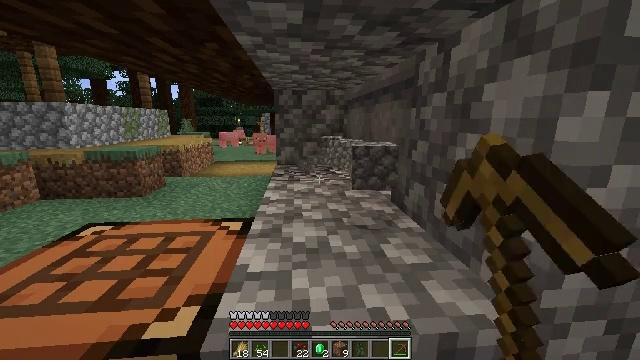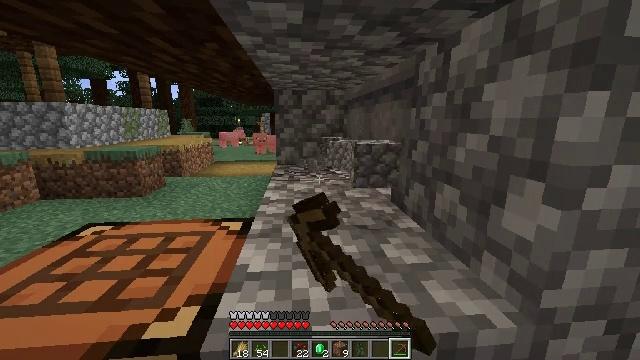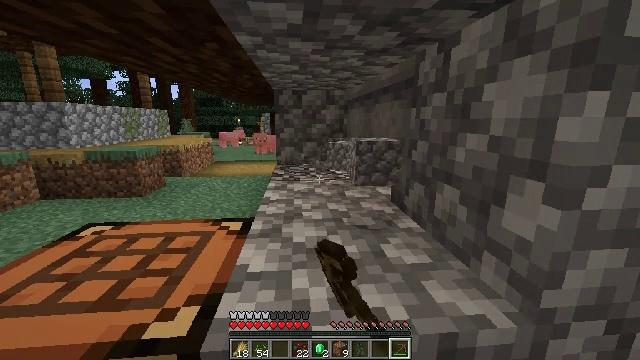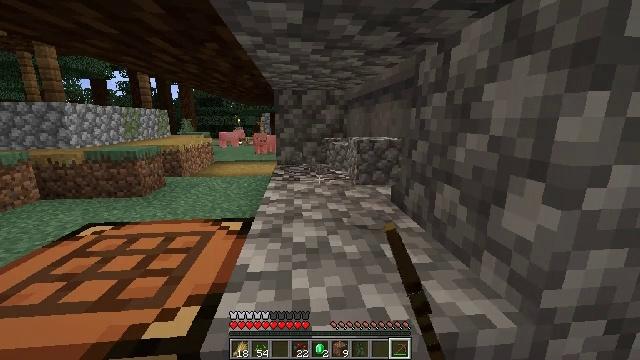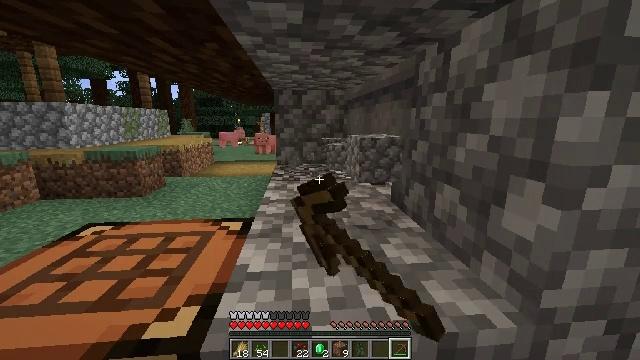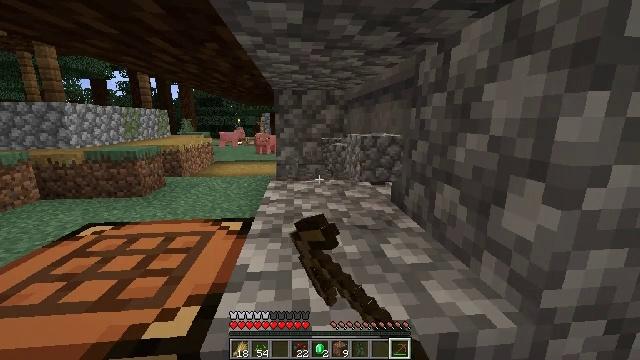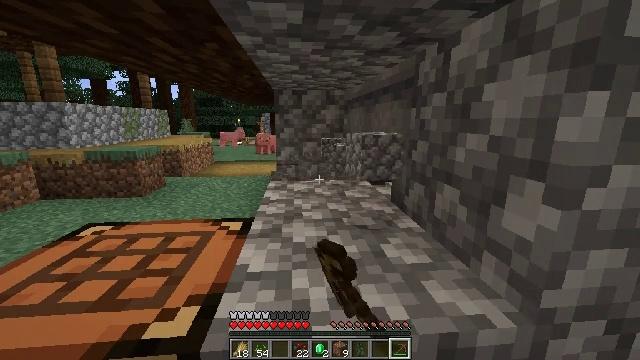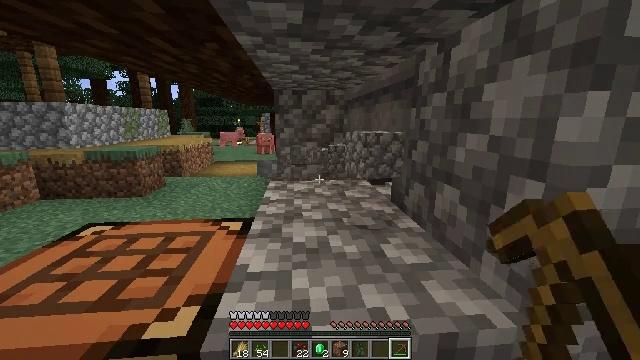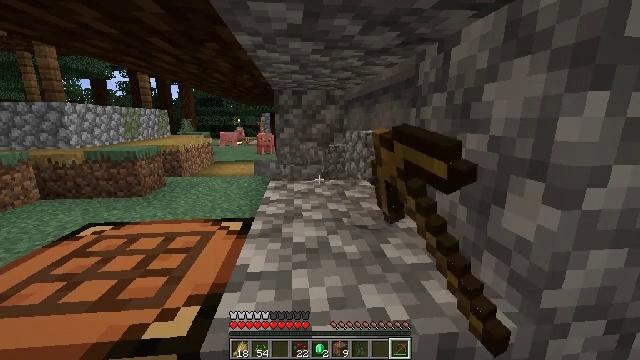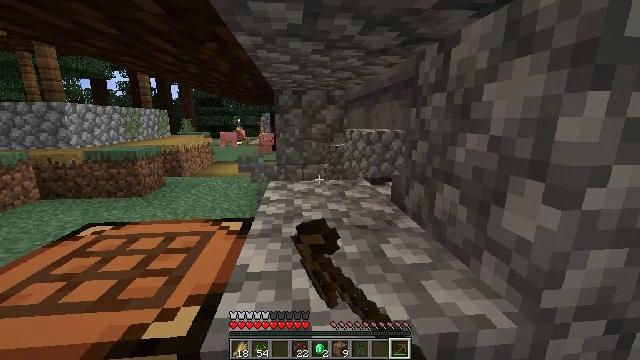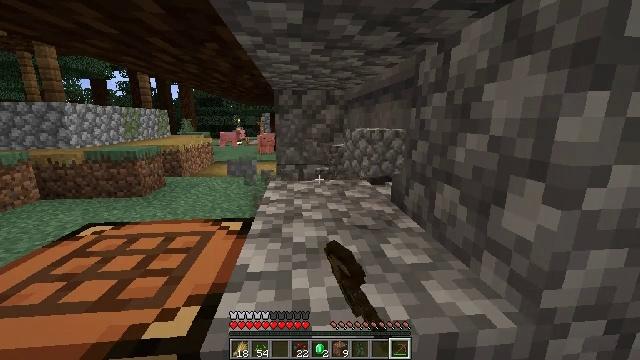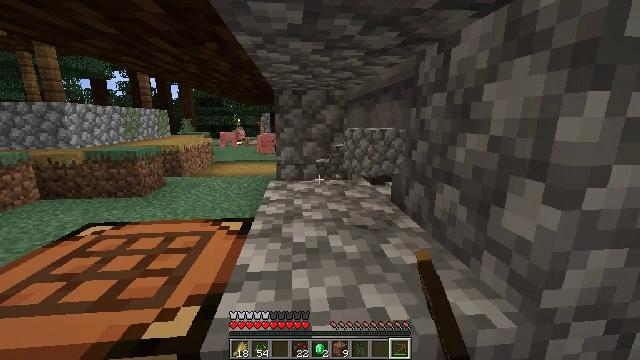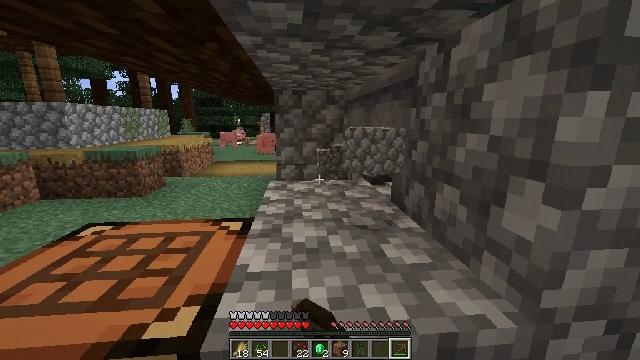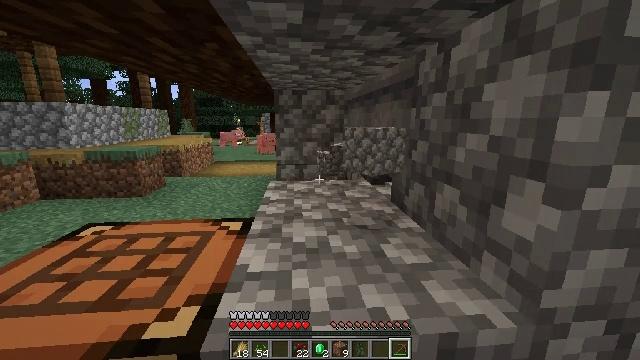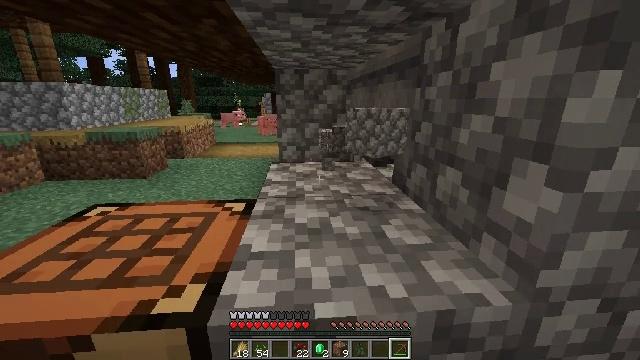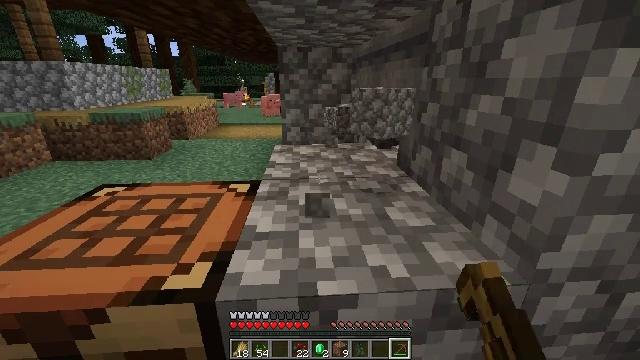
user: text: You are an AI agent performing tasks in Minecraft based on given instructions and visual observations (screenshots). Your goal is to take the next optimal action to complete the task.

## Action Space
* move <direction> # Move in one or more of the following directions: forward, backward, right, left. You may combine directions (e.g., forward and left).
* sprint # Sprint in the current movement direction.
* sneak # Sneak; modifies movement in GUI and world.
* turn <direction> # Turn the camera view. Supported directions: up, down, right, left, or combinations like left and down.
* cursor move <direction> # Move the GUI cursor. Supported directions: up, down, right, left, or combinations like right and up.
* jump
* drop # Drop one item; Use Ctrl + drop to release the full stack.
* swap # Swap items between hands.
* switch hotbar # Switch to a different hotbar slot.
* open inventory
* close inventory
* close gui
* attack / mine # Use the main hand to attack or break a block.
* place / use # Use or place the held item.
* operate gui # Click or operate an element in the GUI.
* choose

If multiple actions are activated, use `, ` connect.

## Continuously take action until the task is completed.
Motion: motion action
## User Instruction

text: Digging the cobblestone underground.
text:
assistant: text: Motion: attack / mine
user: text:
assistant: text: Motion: attack / mine
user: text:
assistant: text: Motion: attack / mine
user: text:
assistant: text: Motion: attack / mine
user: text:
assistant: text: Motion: attack / mine
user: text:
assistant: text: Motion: attack / mine
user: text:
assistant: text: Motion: attack / mine
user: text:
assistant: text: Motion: attack / mine
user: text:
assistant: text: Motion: attack / mine
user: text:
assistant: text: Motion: attack / mine
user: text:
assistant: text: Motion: attack / mine
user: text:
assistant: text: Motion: attack / mine
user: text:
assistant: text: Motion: attack / mine
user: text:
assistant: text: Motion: turn down, attack / mine
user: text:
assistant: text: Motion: turn down, attack / mine
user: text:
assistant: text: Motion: turn down, attack / mine
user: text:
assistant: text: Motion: attack / mine
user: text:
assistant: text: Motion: attack / mine
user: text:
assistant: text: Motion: attack / mine
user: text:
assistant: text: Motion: attack / mine
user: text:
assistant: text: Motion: attack / mine
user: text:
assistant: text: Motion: attack / mine
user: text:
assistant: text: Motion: attack / mine
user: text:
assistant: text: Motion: attack / mine
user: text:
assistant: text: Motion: attack / mine
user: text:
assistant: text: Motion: attack / mine
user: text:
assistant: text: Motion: attack / mine
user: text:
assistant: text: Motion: attack / mine
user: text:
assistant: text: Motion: attack / mine
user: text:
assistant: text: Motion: attack / mine